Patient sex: F
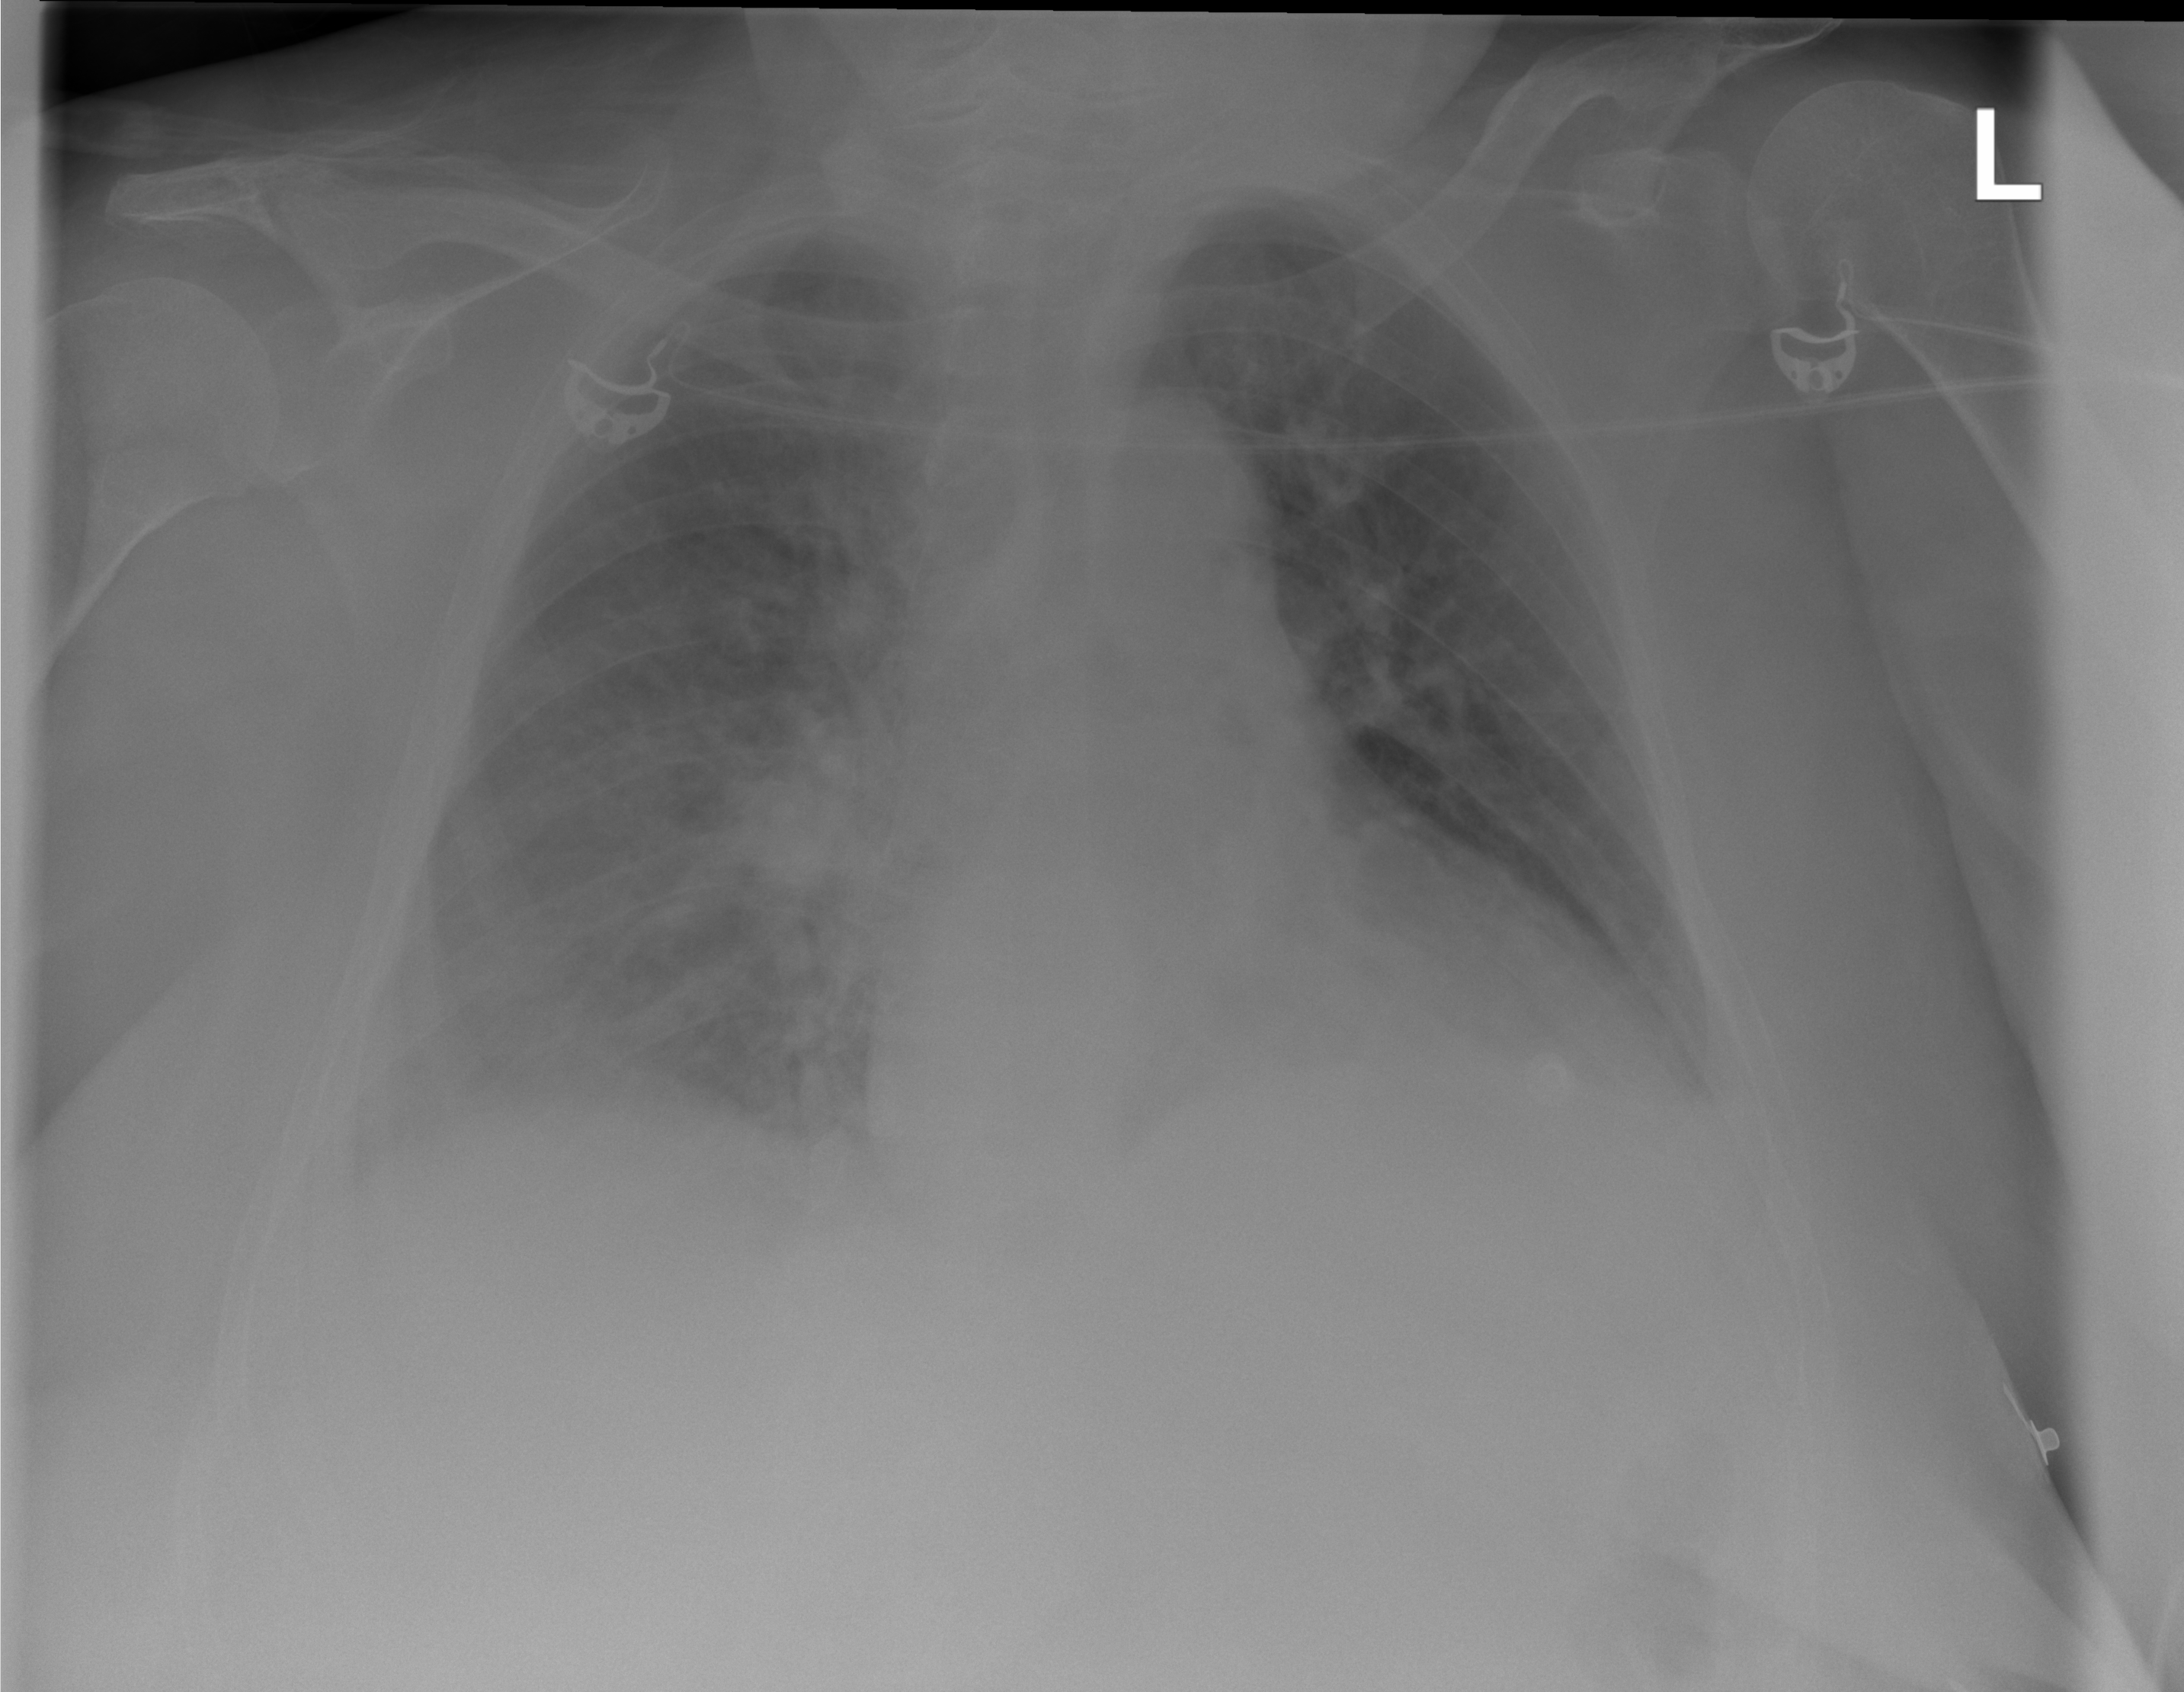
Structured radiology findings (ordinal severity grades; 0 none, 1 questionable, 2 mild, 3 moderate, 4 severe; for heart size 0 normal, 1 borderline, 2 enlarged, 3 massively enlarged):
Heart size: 1
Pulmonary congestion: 0
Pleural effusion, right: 2
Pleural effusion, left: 2
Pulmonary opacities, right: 0
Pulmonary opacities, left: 0
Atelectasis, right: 2
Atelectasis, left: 2